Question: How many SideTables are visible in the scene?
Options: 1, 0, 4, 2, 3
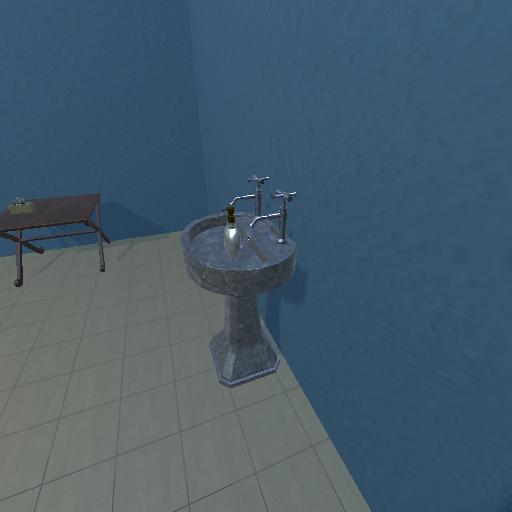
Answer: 1